Question: I have a question on databases and how information is displayed in regards to Primary and Foreign keys.
For example, there are three tables; 'Employees', 'Employee_tickets' and 'Employee_comments'.
Each 'employee'can have multiple 'tickets' and also multiple 'comments'. A foreign key is placed in the Employee tickets and Employee Comments table. My application is built in vb.net with Visual Studio and it is a desktop application. How can I query say.. Employee Name ('Jon Doe') and display all of his tickets in a grid as well as all of the comments people have made on him over time? I have created a View on the sql database which returns all of the information I require but for each ticket listed under ('Jon Doe') the View displays and Employee Name for every single ticket. Is there a way to display the employee name only once and then every ticket listed under that particular individual without displaying the Employee Name again or do I have to make Separate windows to segregate all of this?
This seems like a really dumb question and I cannot for the life of me figure out how to correctly display what is required in this situation.
Here is an example of what I am trying to explain:
So for troy there is one employee name entered in the Employee Names table, There is one CWB ticket entered in the CWB table but there are TWO PQ Cards entered in the PQR Ticket table. How Can I Display only one row for Troy and one Row for his CWB because there are only one of each entered in the tables then the two rows for the PQR Cards under his name?
I have created a view which gathers this information all into the one single view itself then bound the datagridview's to this View.
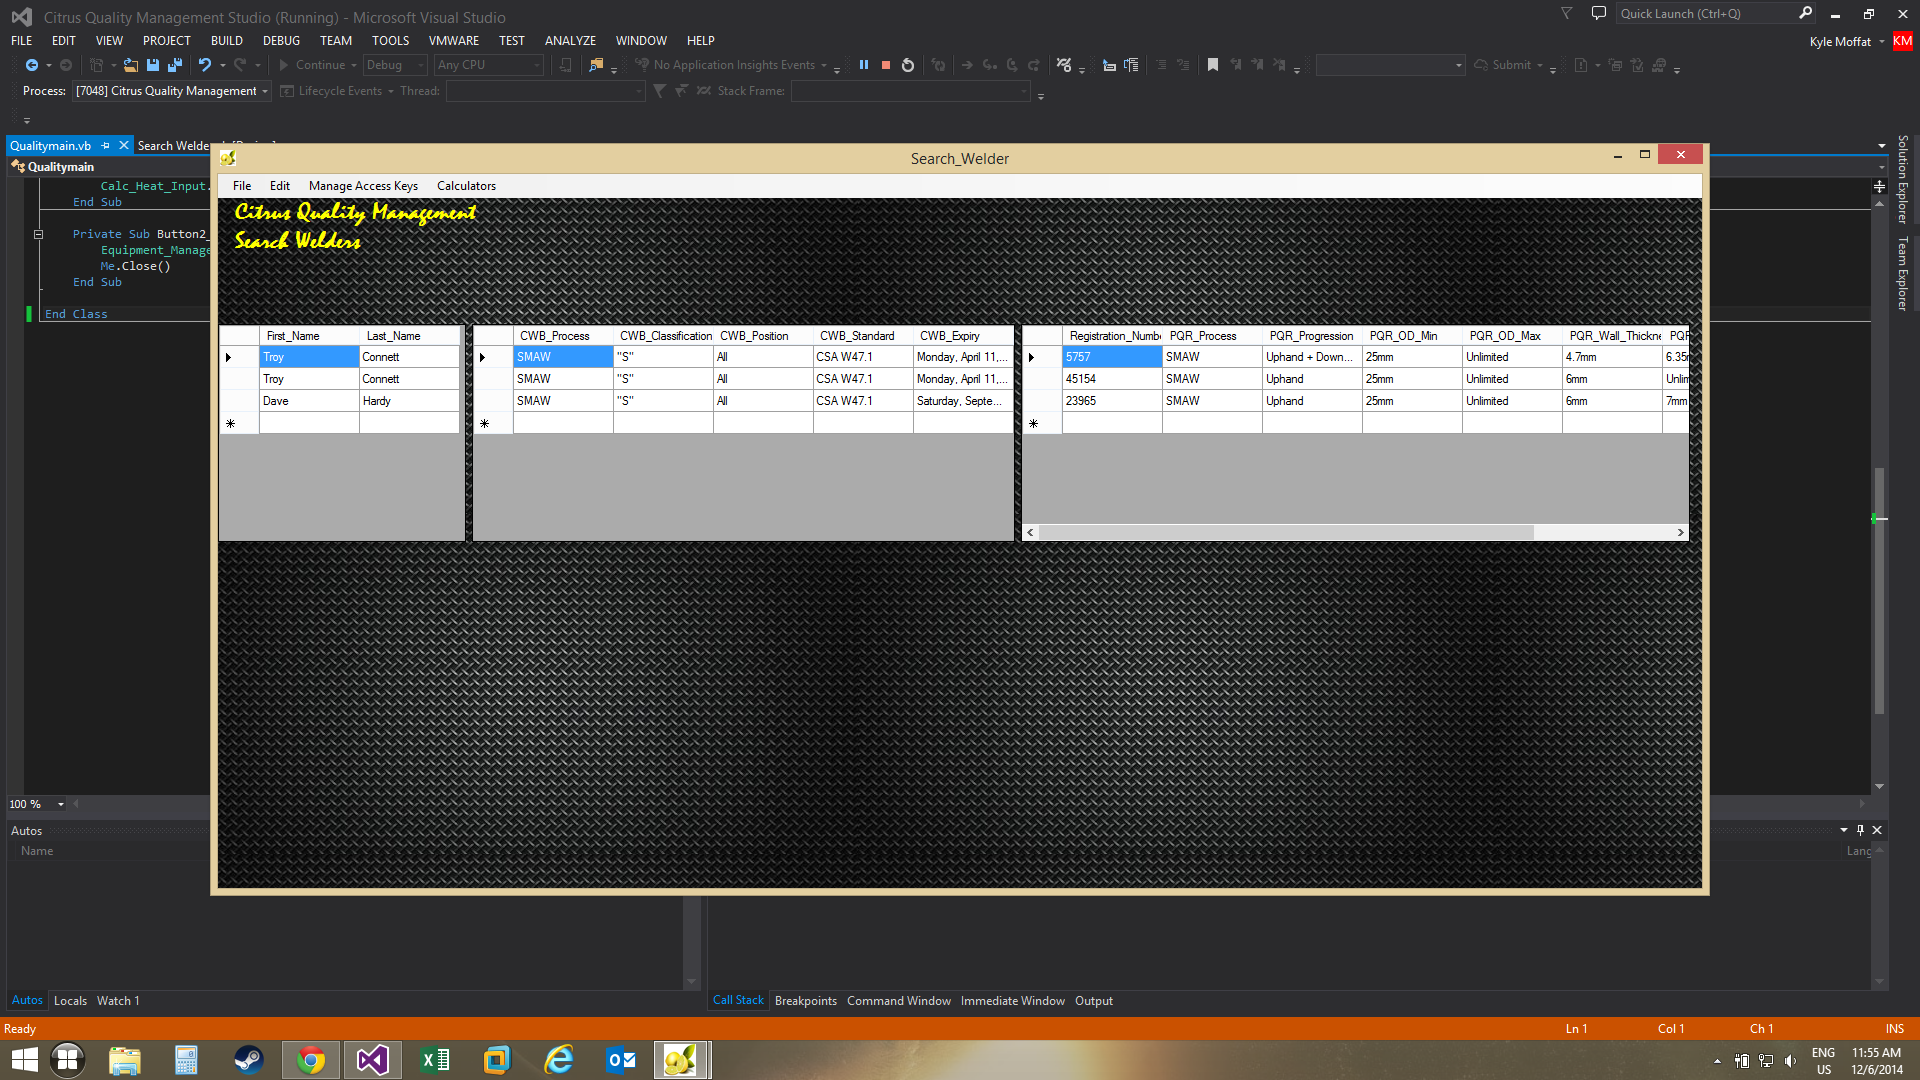
Answer: Your problem has nothing to do with databases. Rather, the issue is that you have an entity (the employee) that has two separate collections associated with it (tickets and comments) and you want to show the contents of both collections.
Doing this in a datagrid is difficult because in its simplest incarnation it's intended to show one collection of like items.
I can think of a number of possibilities:
1. In your code, convert each collection to a single string value and display that single string value on the row with the employee's name. This conversion could be to comma-separate a stringified version of each item in the collection (as suggested by BS123 in the comments) or could simply be a summary (eg "5 Tickets").
2. Put the basic employee information in one data grid and then have two additional data grids below it, one bound to the Tickets collection and one to the Comments collection.
3. Embed data grids directly in the main data grid, one in the Tickets column and one in the Comments column, and bind each one to the appropriate collection in the employee.
Your database structure is correct so don't change that, you simply need to solve the issue of presentation.